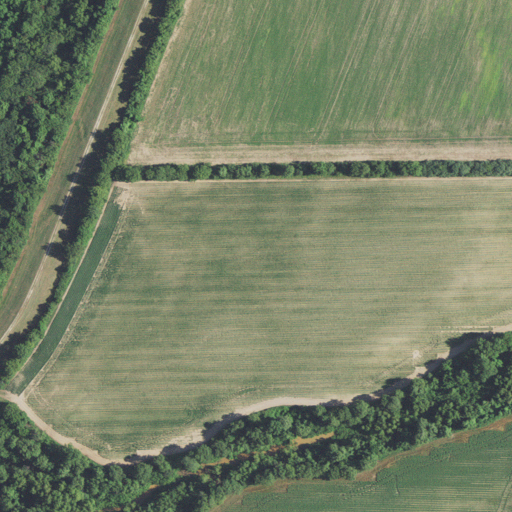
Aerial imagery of island in Missouri named Ten Mile Island containing cultivated crops, woody wetlands, open development, and low intensity development